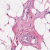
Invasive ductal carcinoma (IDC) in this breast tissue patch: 0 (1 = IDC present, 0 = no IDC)